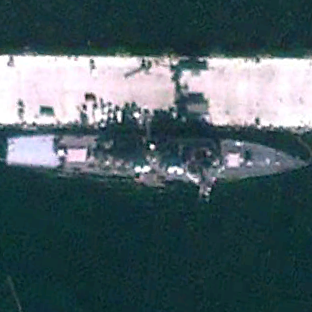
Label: destroyer